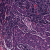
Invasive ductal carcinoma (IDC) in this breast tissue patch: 1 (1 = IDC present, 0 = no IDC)